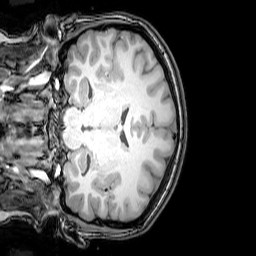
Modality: T1w
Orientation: coronal
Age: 22
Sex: female
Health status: healthy
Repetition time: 0.081 s
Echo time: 0.037 s